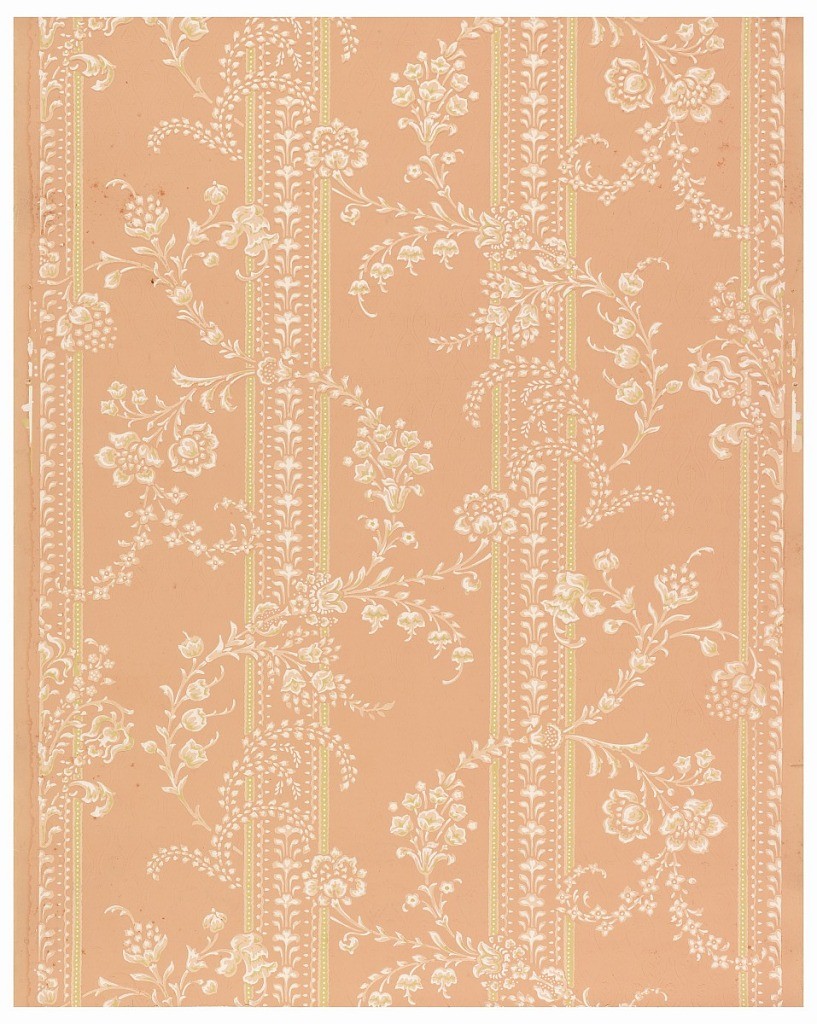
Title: Sidewall
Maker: Jeffrey & Co., 1836–1930 London, England
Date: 1875–1900
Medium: Block-printed paper, embossed
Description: Striped floral with ellipses and posies. Printed in chartreuse, coral, peach and white.